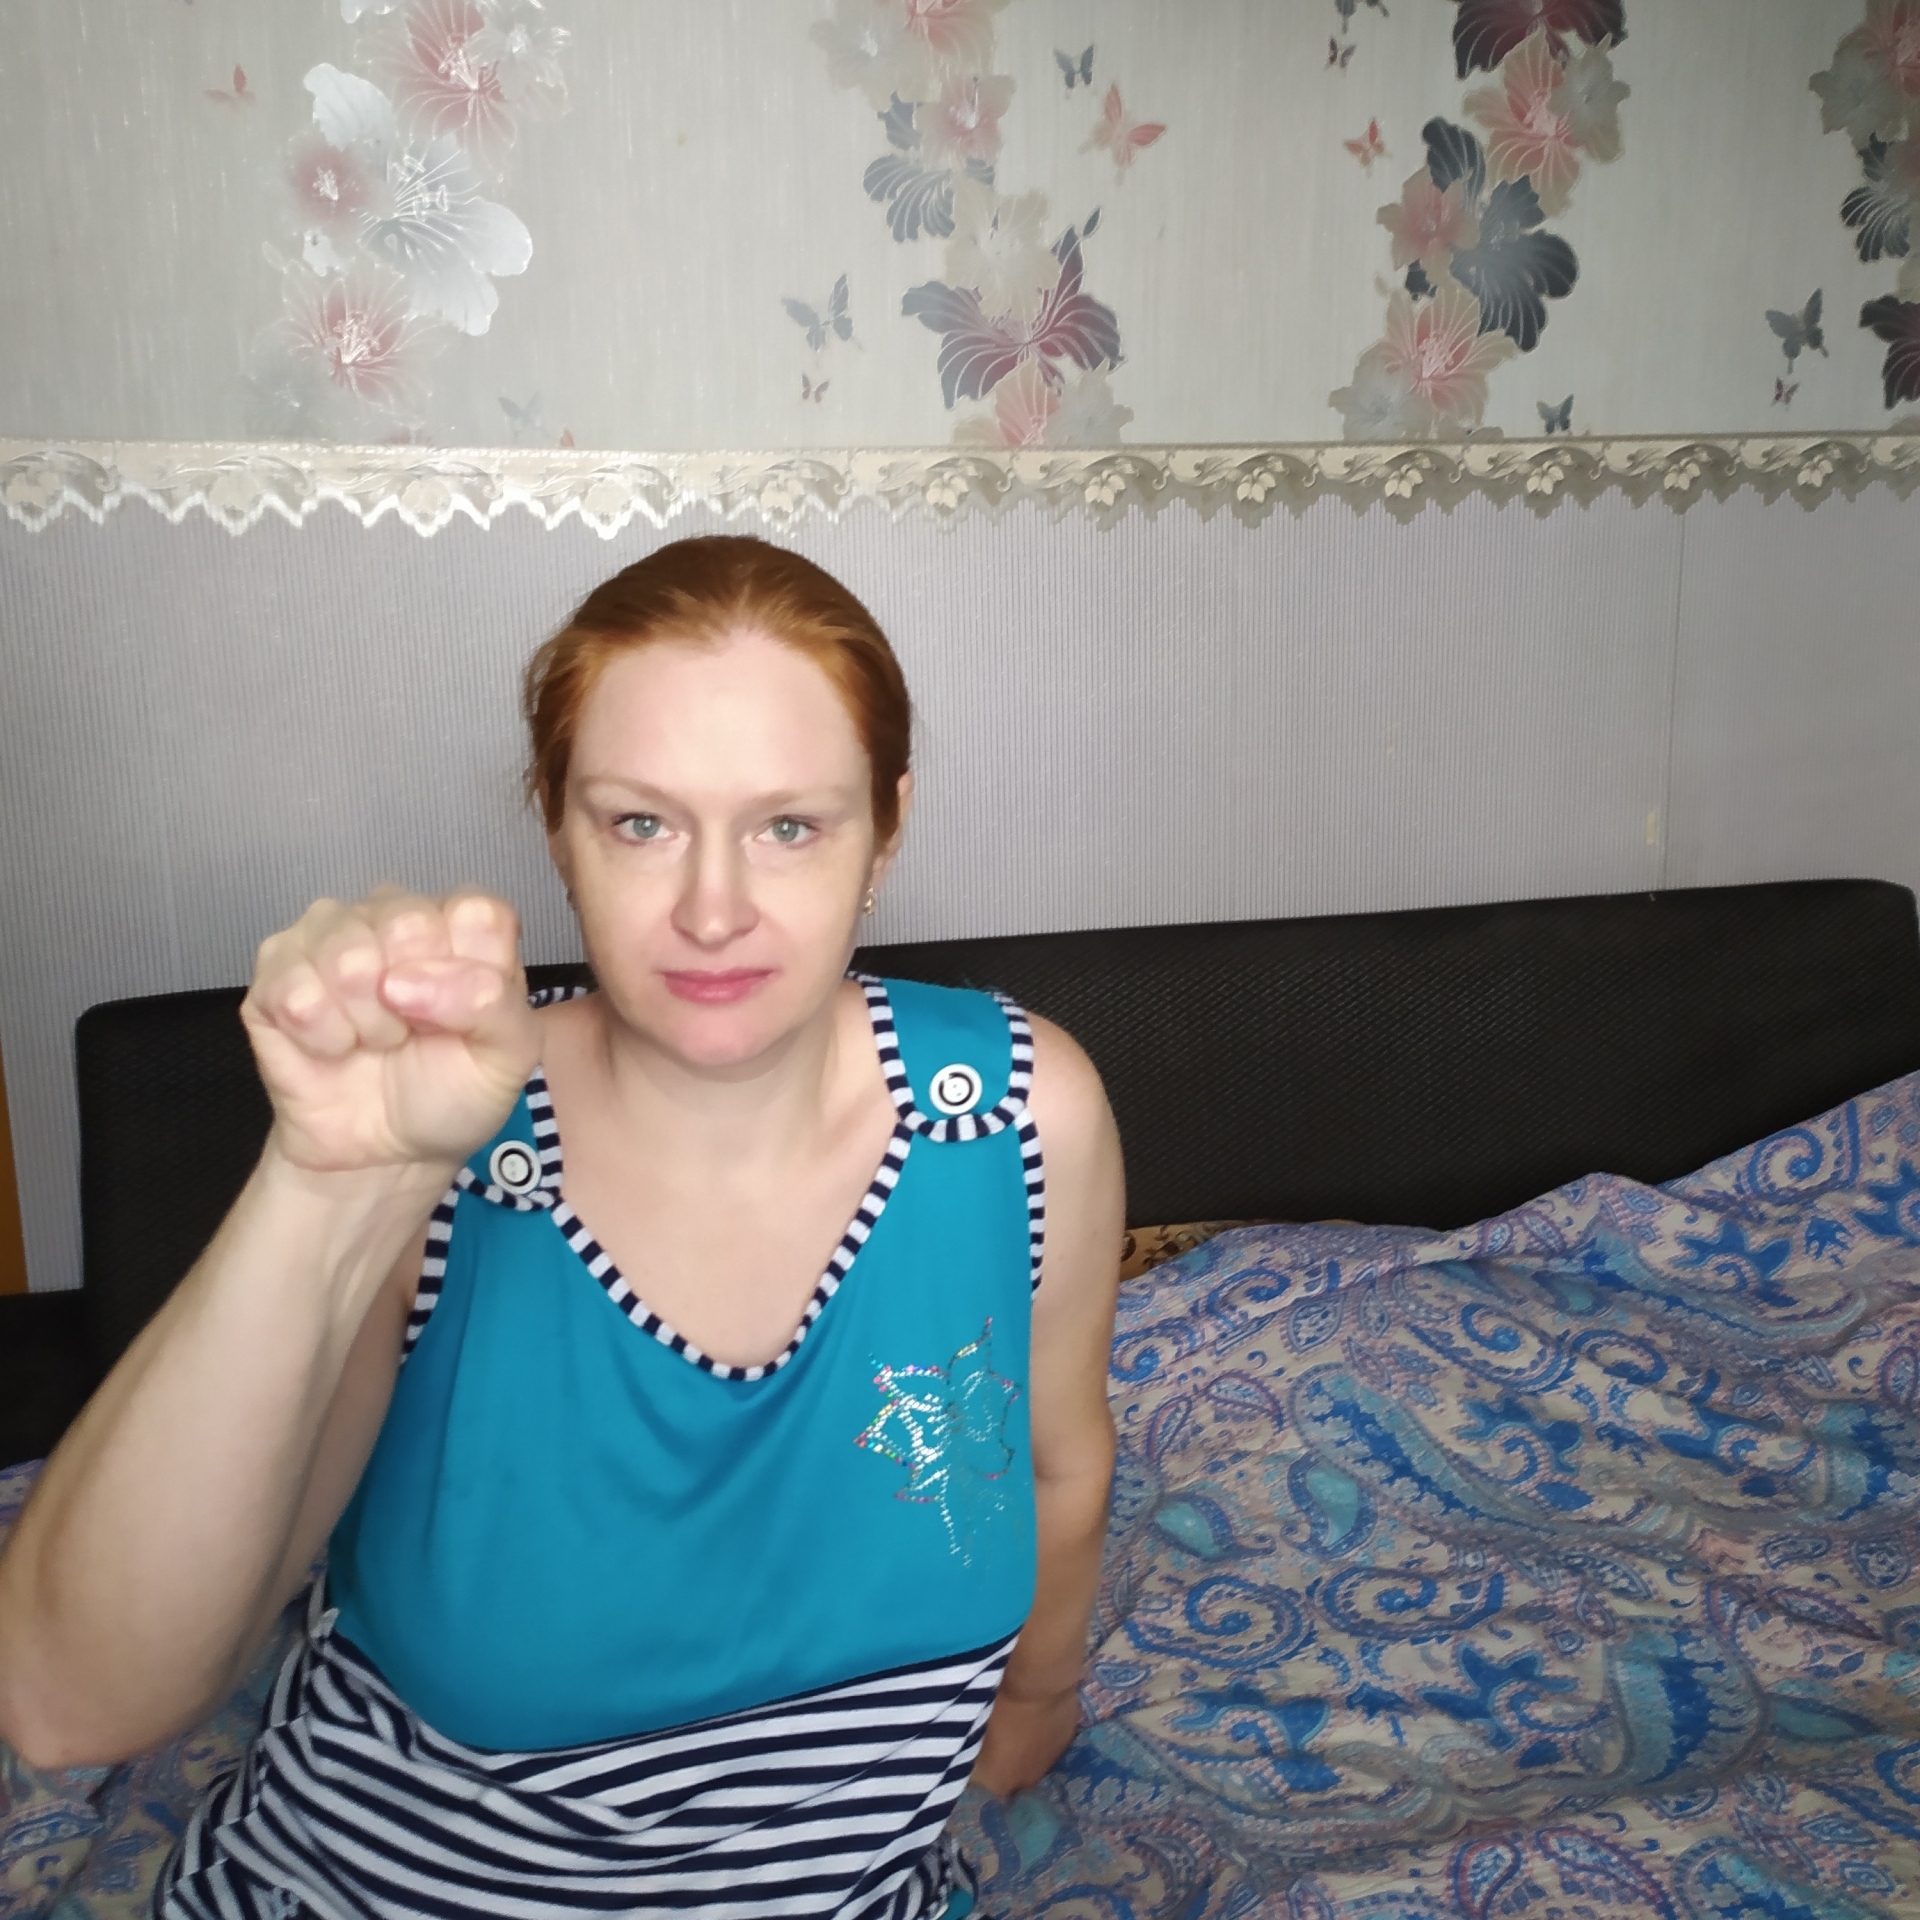
Label: clear